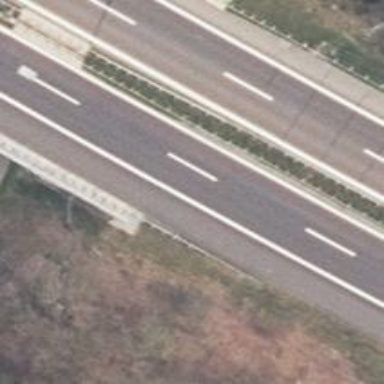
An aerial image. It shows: Asphalt bridge on motorway.